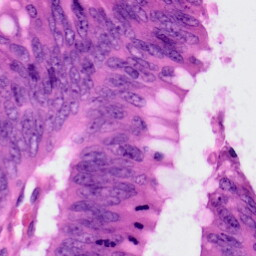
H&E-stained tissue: Colon